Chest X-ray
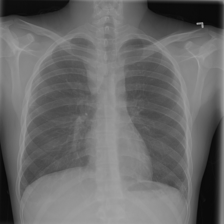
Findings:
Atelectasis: negative
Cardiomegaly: negative
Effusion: negative
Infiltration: positive
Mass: negative
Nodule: negative
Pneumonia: negative
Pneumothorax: negative
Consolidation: negative
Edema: negative
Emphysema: negative
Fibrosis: negative
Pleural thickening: negative
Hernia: negative